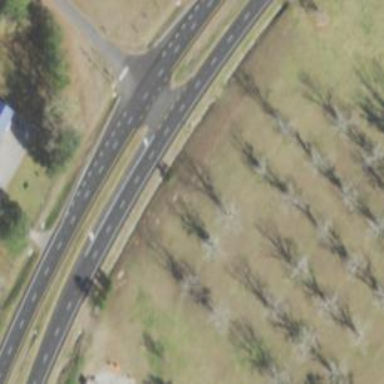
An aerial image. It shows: Asphalt dual carriageway categorized as trunk highway.